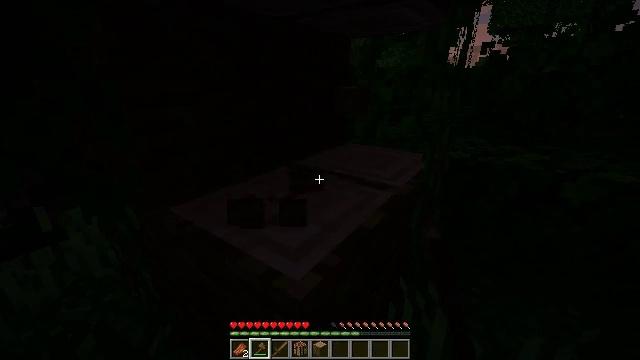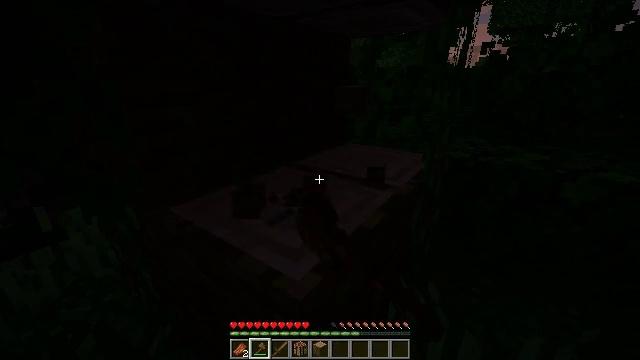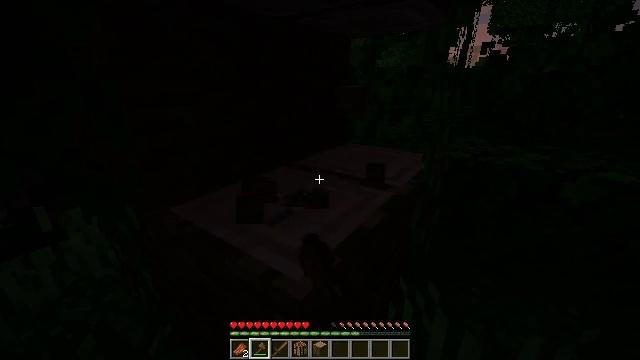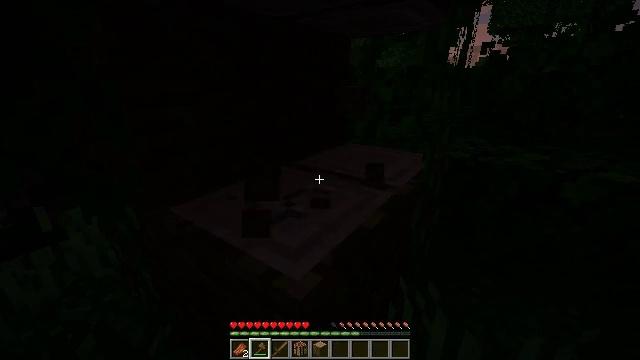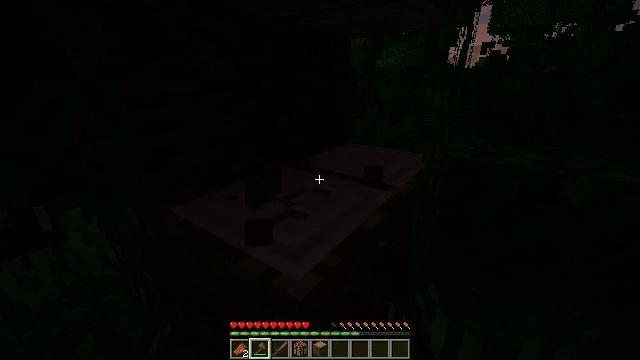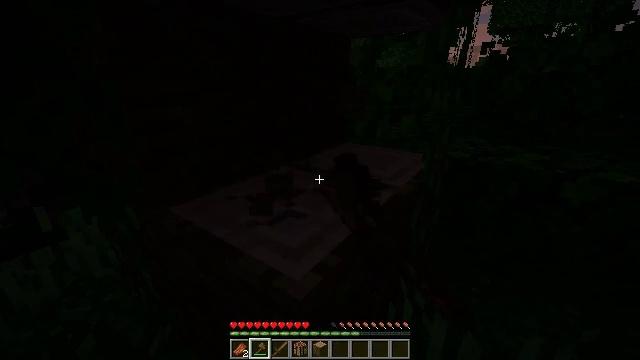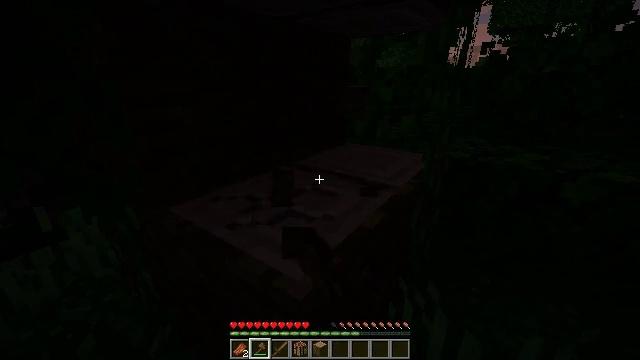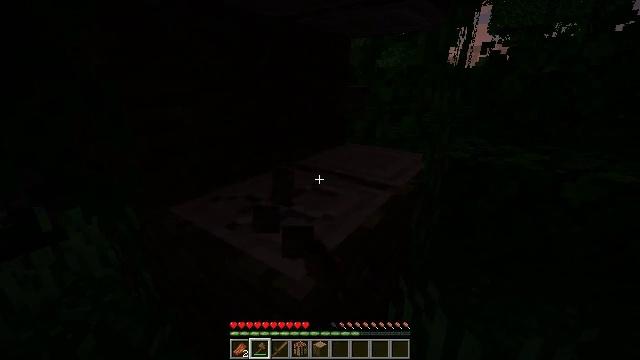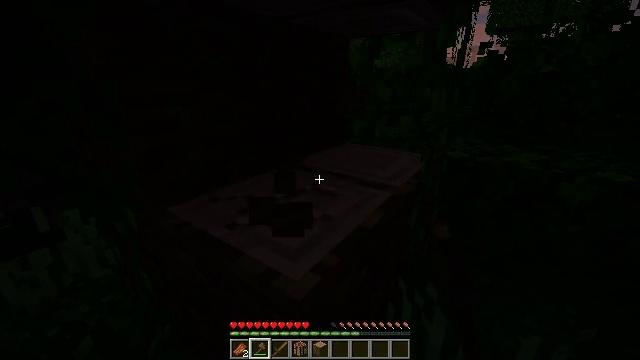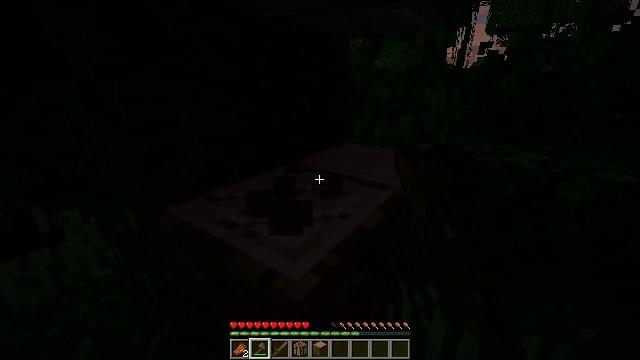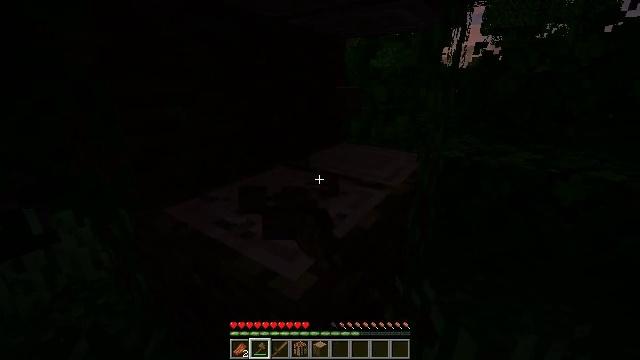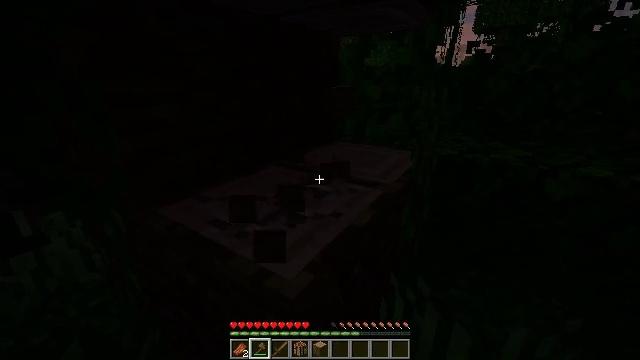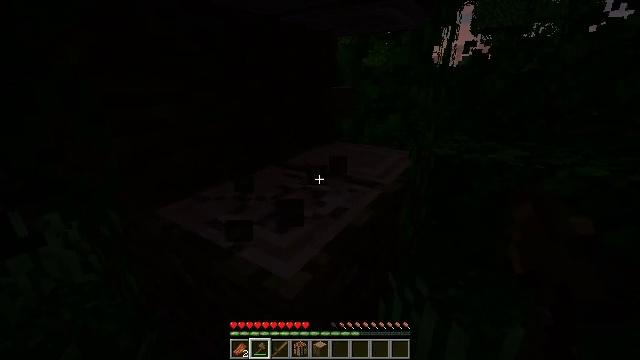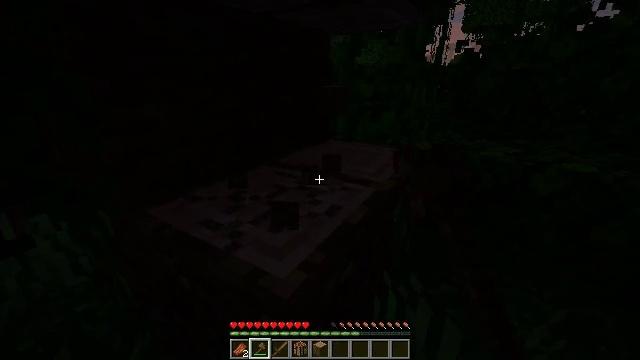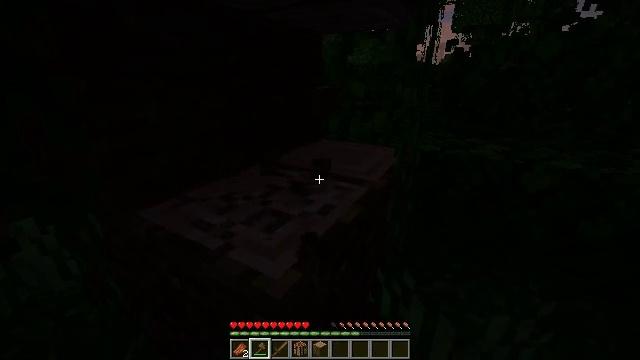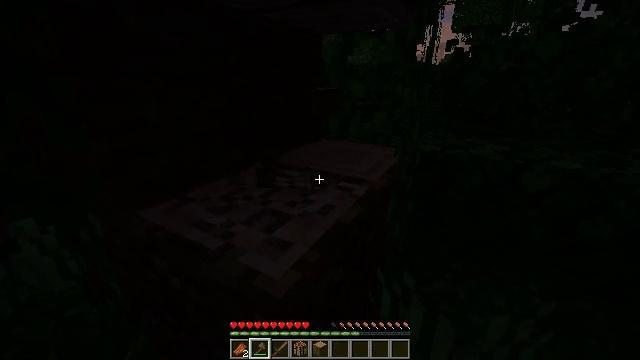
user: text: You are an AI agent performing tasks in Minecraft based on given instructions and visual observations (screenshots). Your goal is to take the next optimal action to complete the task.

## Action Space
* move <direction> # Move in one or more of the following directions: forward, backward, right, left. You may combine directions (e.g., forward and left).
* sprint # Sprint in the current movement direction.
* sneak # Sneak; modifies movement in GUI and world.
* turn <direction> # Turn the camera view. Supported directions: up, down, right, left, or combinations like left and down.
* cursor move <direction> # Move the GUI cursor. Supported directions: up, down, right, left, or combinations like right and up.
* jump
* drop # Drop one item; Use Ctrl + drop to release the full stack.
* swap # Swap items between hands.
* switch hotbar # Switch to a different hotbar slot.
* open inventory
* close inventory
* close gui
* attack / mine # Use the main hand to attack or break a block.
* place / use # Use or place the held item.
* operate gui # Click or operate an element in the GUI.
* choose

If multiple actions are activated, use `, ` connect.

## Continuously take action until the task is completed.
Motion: motion action
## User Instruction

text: Collect the jungle log for building.
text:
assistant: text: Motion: attack / mine
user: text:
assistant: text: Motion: attack / mine
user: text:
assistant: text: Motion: attack / mine
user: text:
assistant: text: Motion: attack / mine
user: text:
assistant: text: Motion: attack / mine
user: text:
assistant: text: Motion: attack / mine
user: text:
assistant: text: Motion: attack / mine
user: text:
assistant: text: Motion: attack / mine
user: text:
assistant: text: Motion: attack / mine
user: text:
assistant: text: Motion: attack / mine
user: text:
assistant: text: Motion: turn right, attack / mine
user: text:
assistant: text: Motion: attack / mine
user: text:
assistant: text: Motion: turn right, attack / mine
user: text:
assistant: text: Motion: turn right, attack / mine
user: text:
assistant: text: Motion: attack / mine
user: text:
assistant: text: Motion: attack / mine
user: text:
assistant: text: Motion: attack / mine
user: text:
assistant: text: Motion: attack / mine
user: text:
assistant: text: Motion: attack / mine
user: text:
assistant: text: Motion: attack / mine
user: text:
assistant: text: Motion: attack / mine
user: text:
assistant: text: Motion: attack / mine
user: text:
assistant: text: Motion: attack / mine
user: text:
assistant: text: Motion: turn right, attack / mine
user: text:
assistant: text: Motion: attack / mine
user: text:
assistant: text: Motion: attack / mine
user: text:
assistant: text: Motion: attack / mine
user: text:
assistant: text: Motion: turn right, attack / mine
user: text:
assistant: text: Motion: attack / mine
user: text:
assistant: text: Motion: move forward, attack / mine